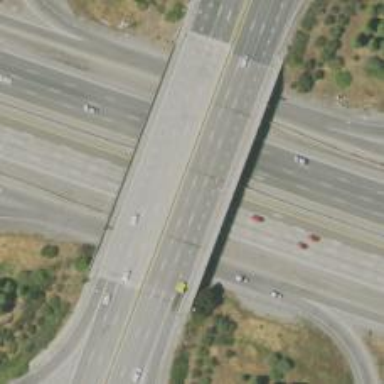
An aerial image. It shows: Bridge crossing over expressway trunk road.